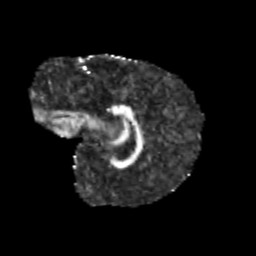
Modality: FA
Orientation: sagittal
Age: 10
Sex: male
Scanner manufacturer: siemens
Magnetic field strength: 3 T
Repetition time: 3.8 s
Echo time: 0.07 s